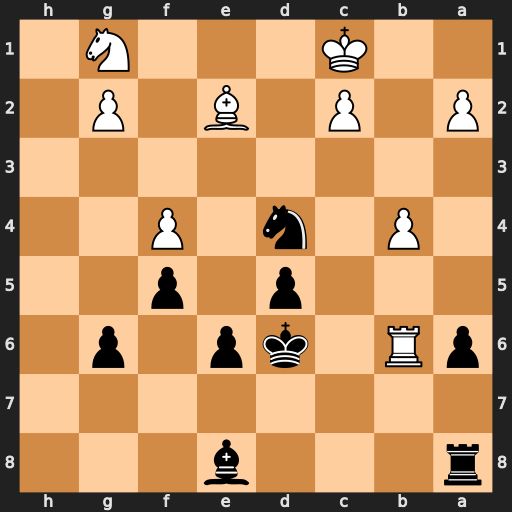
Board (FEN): r3b3/8/pR1kp1p1/3p1p2/1P1n1P2/8/P1P1B1P1/2K3N1
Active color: b
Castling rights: -
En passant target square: -
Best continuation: Kc7 Rxa6 Nxe2+ Nxe2 Rxa6